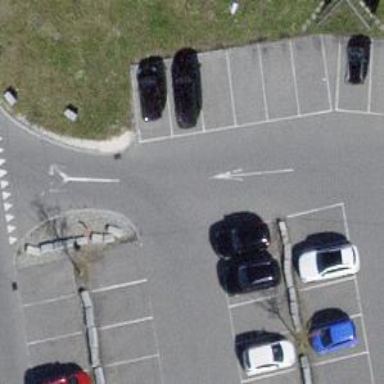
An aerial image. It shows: Parking aisle designated as service road.